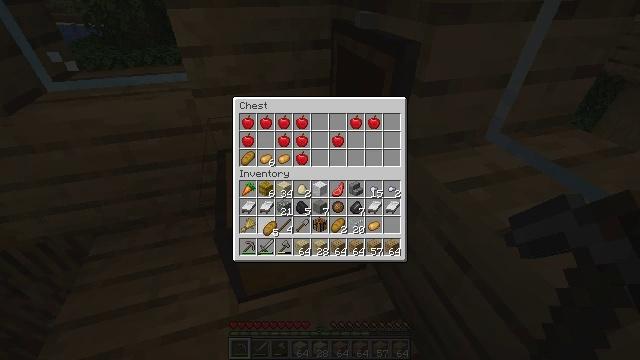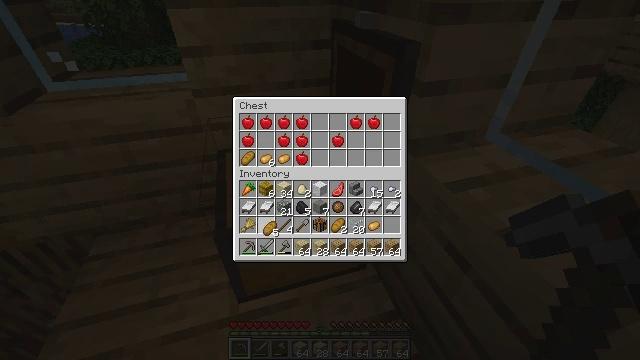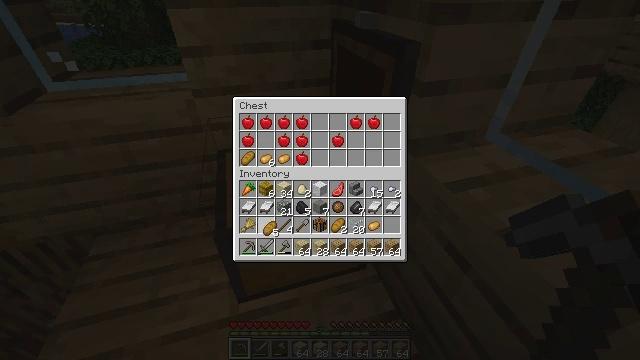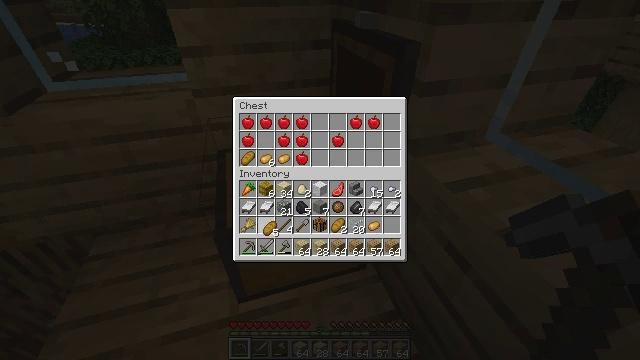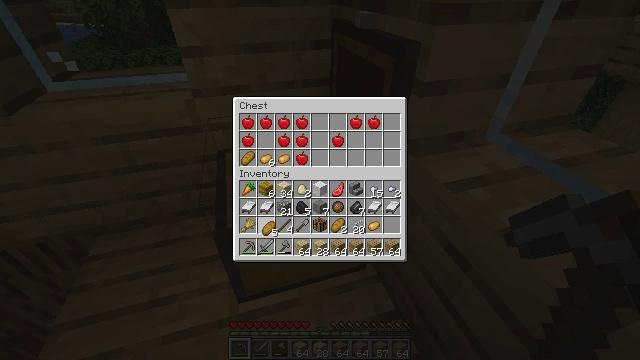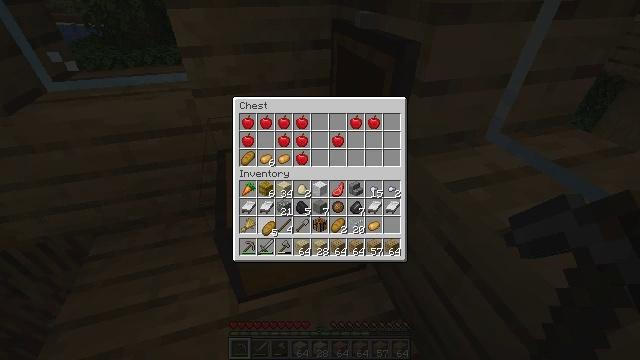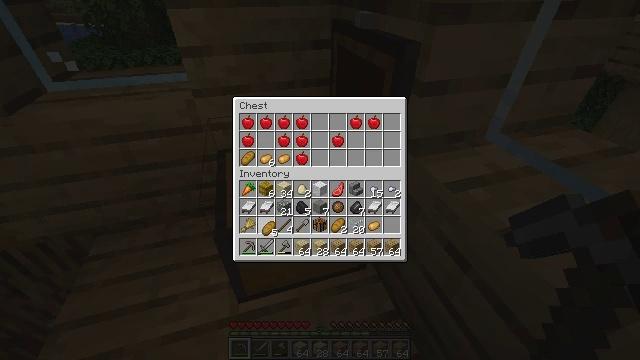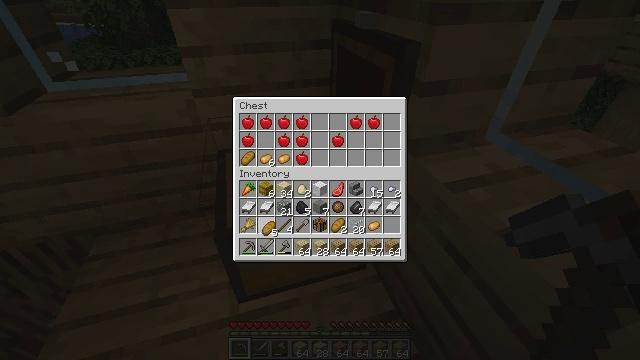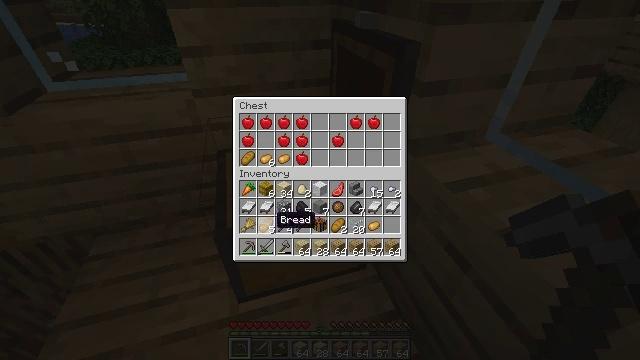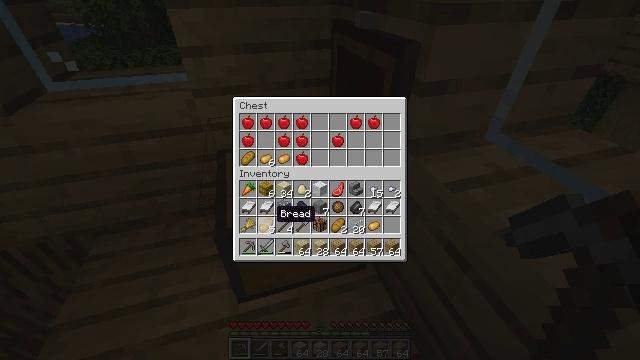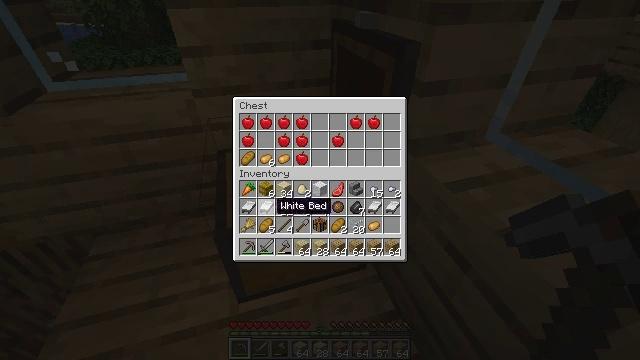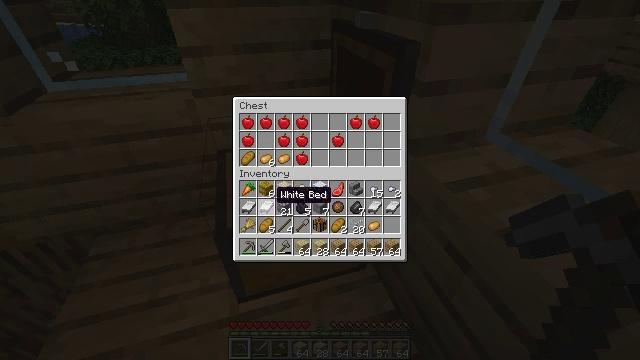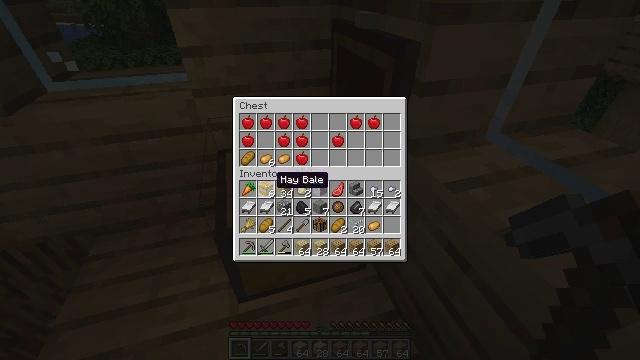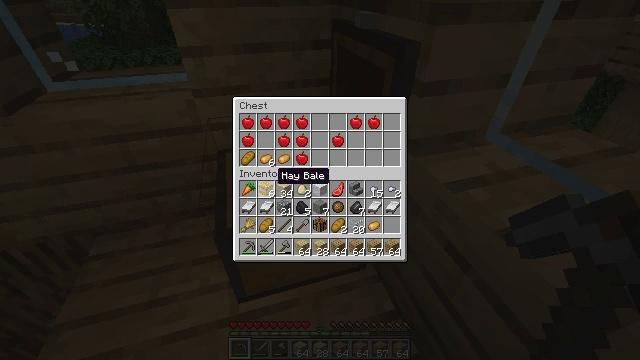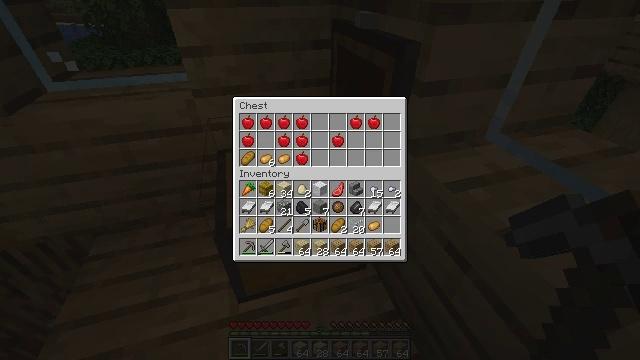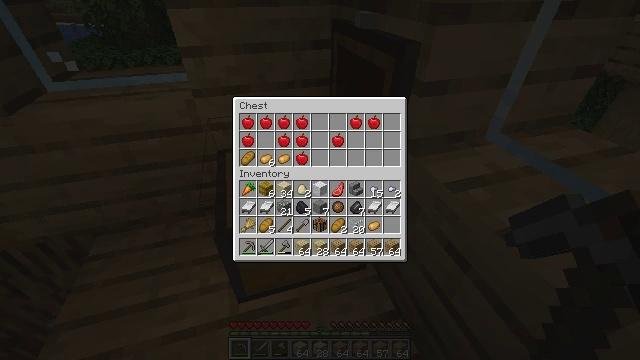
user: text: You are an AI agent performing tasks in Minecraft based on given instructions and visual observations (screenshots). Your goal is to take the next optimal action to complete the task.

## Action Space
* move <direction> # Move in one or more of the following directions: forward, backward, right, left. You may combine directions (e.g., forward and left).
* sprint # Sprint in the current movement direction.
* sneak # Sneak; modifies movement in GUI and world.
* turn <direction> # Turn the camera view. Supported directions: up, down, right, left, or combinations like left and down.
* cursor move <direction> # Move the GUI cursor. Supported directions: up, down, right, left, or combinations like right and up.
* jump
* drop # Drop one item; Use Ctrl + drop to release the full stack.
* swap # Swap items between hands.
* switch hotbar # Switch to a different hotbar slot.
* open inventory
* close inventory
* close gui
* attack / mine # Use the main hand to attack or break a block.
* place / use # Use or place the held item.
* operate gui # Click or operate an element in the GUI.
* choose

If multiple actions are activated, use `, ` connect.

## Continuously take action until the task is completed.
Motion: motion action
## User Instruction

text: Break the white bed to relocate it.
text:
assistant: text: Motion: no_op
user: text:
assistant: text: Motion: no_op
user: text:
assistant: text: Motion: no_op
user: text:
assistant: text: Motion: no_op
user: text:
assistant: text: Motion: operate gui
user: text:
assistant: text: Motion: operate gui
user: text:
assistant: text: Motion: operate gui
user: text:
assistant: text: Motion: no_op
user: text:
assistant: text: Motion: no_op
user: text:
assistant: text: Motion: cursor move up
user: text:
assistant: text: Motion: cursor move up
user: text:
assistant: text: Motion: cursor move up
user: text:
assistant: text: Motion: no_op
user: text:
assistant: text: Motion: no_op
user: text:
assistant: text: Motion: no_op
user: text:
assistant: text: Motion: no_op
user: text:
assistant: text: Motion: no_op
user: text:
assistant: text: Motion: no_op
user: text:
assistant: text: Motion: no_op
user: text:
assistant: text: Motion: cursor move up
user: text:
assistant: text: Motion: no_op
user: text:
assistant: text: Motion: no_op
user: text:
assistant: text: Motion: no_op
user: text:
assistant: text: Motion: operate gui
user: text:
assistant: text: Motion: operate gui
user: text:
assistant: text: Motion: operate gui
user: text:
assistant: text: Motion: operate gui
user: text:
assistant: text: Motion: cursor move right
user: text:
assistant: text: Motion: cursor move right and down
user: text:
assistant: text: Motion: cursor move right and down